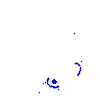
Particle: pion